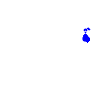
Particle: electron